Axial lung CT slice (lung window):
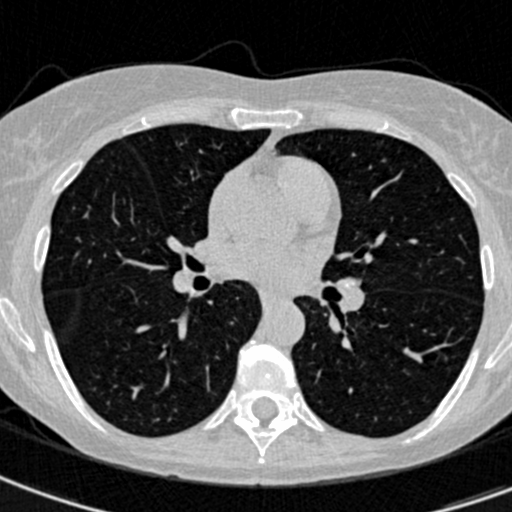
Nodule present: no